Question: when I want to read LogCat in eclipse ide I see a lot of 'logcat' error.
How can i solve these errors ?

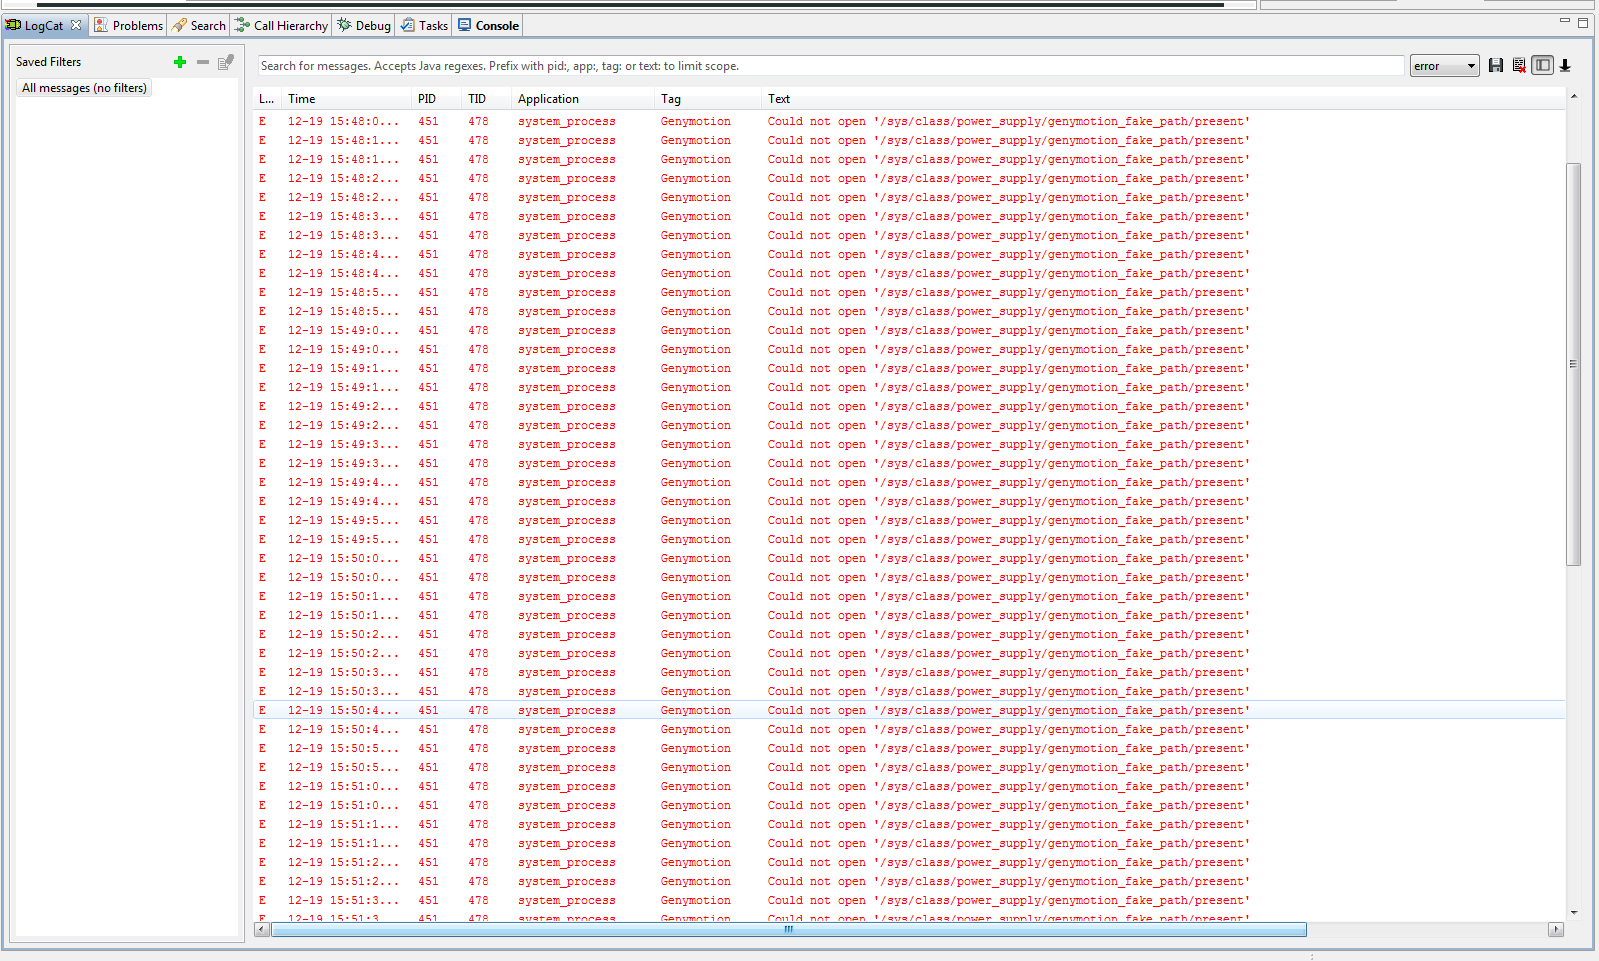
Answer: Add filter

There's a button that looks like a green + in the upper right of the log cat window, if you mouse over it says "Create Filter" in the popup from that you can filter by log tag. It creates a new tab in log cat with the filter name you specified. Then all of the output of that tag will go to that tab and not the "Log" tab.
Specify names

Choose your filter.
In the Eclipse environment, in the LogCat view, above the table there is a search box.
Pay attention, when empty it reads:
> Search for messages. Accepts Java regexes. Prefix with pid:, app:,
tag: or text: to limit scope.
It means you can filter your tag by writing there or even regex